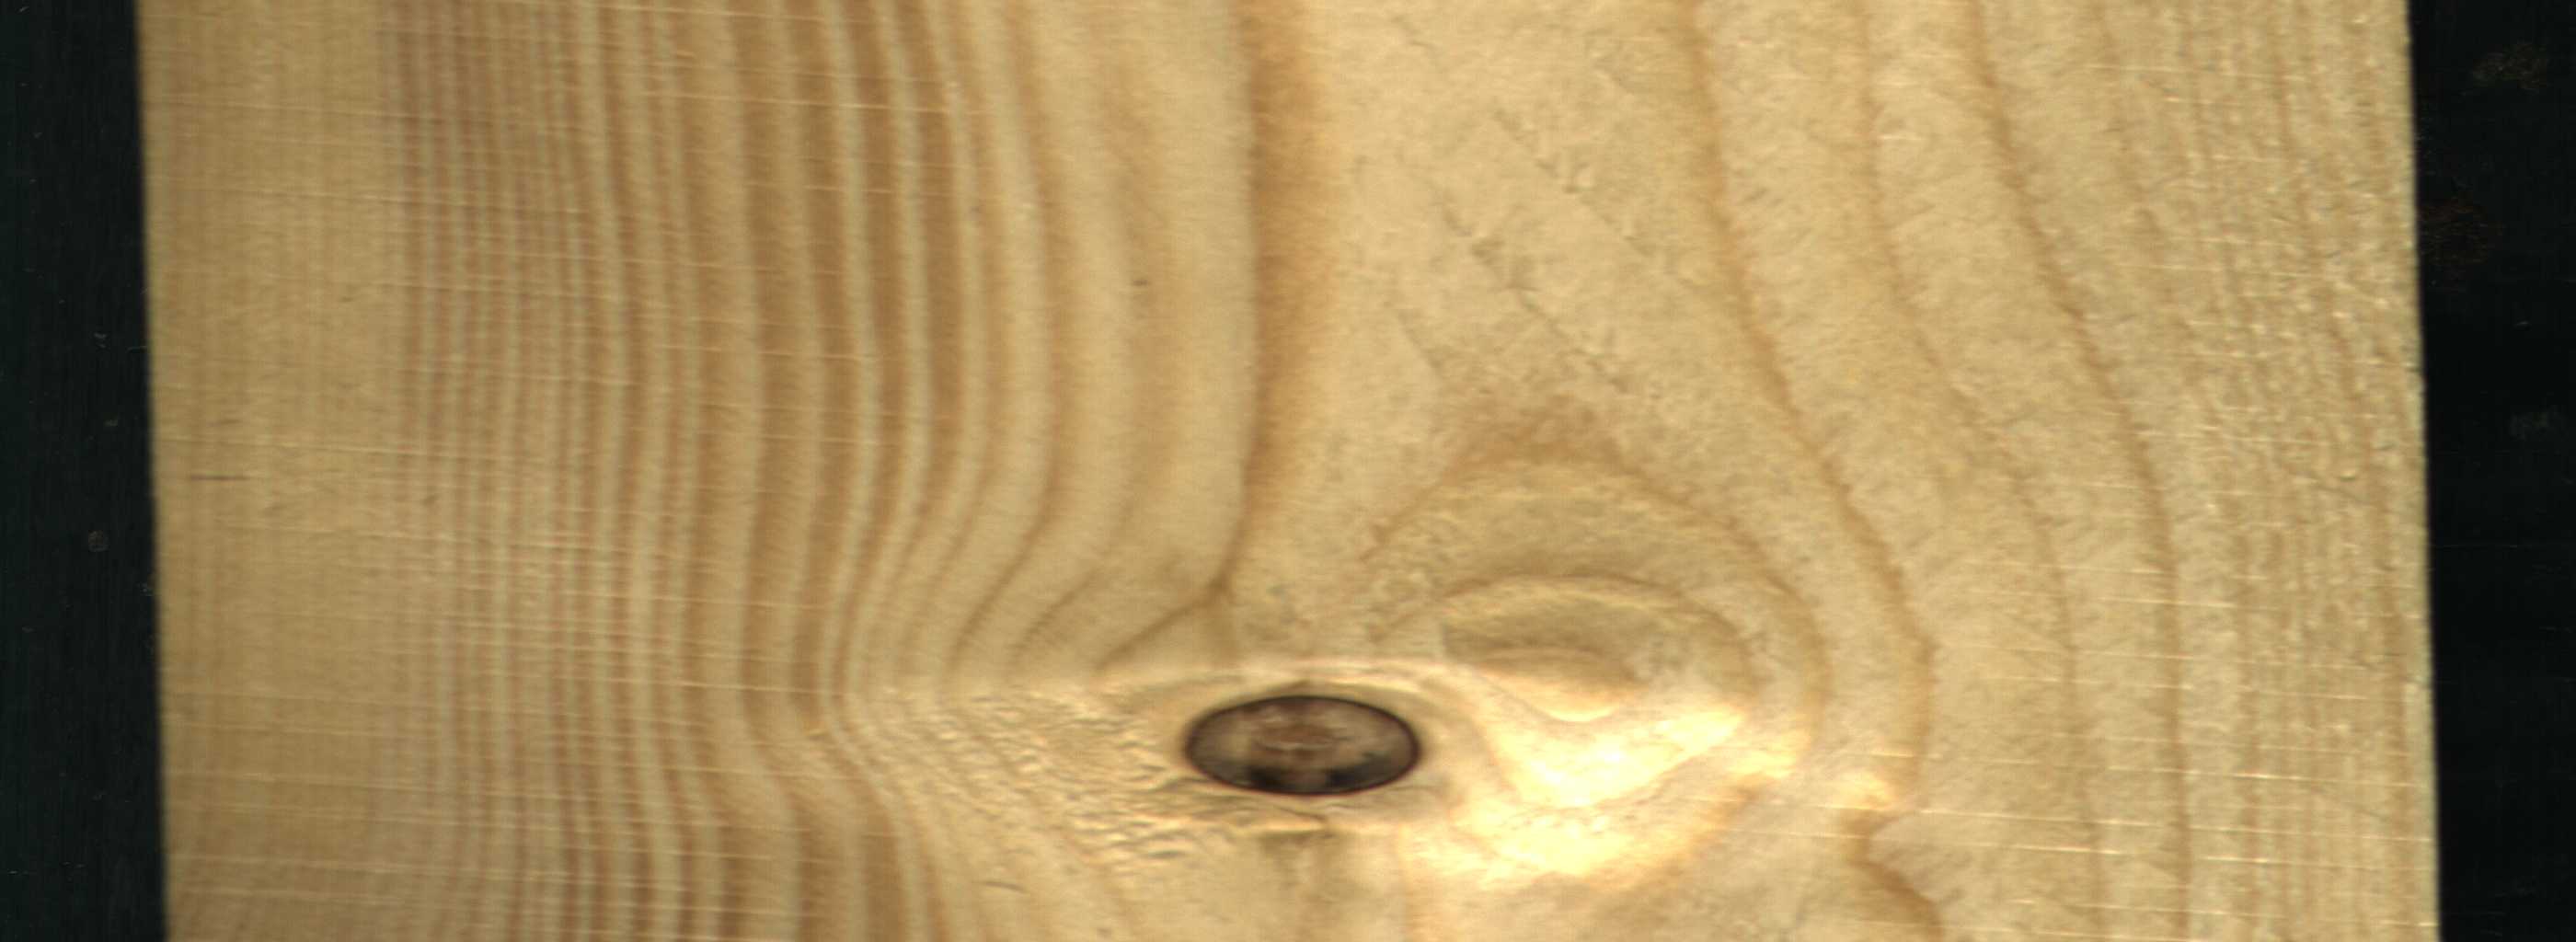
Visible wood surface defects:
Dead_Knot